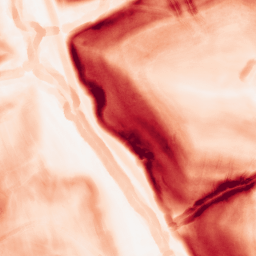
Category: morphological
Decomposition family: morphological_gradient
Decomposition parameters: size: 5
shape: disk
Upsampling method: bicubic_16x
Upsampling parameters: scale: 16
Upsampling scale: 16